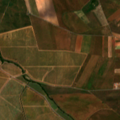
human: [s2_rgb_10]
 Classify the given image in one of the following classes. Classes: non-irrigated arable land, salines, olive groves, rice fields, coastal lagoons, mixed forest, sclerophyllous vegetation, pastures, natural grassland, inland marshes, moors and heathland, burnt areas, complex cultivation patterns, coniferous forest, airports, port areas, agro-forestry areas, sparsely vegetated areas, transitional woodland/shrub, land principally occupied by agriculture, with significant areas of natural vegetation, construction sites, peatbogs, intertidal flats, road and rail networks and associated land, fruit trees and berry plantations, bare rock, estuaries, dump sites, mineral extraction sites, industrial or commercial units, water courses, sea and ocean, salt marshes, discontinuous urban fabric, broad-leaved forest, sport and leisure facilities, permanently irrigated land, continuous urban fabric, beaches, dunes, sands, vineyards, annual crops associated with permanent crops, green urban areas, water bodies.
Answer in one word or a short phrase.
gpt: continuous urban fabric